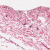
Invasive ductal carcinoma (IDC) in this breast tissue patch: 0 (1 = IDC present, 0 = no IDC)